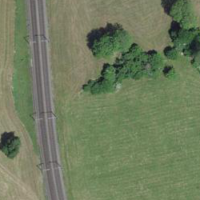
EUNIS habitat code: 24
Species observed at this site:
Carduus defloratus
Parnassia palustris
Tenthredo crassa
Aphantopus hyperantus
Eriothrix rufomaculatus
Boloria titania
Heracleum sphondylium
Lasiommata maera
Coloeus monedula
Rutpela maculata
Cypripedium calceolus
Sphaerophoria scripta
Angelica sylvestris
Bombus sylvestris
Prunella vulgaris
Calluna vulgaris
Leucozona glaucia